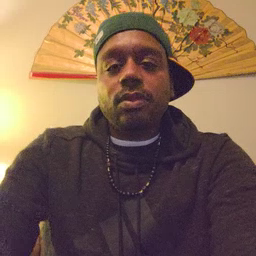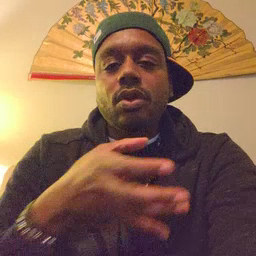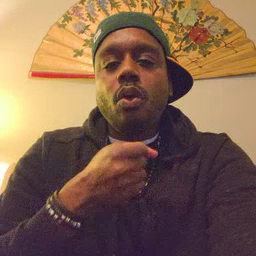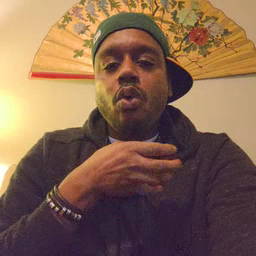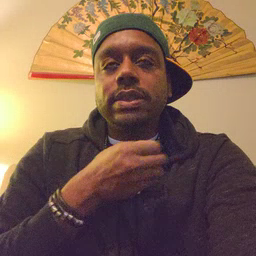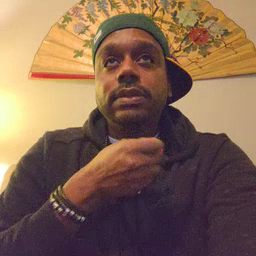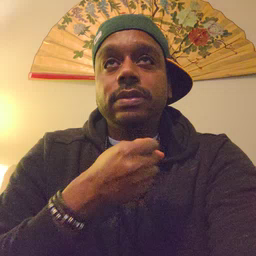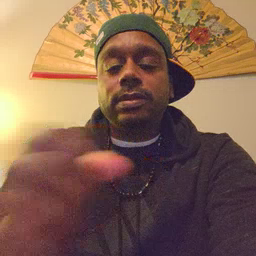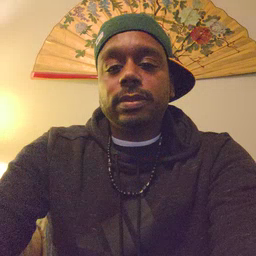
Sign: orange